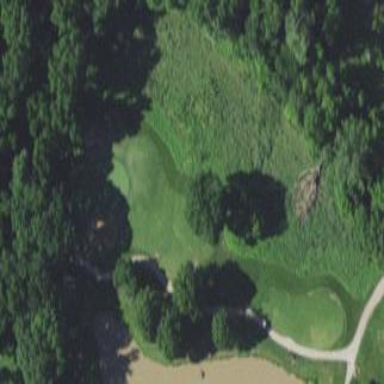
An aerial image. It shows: Grassy area designated as golf fairway.